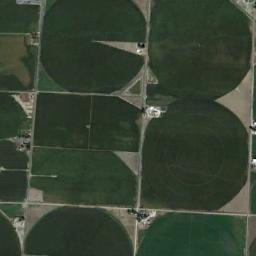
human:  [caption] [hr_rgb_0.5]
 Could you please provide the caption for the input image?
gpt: Some green circle farmland are in the bare land .

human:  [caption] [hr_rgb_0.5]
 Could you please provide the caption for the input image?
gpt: Several dark green circular farmlands are neatly arranged on the wasteland .

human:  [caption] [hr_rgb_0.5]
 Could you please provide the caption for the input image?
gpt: Round fields are not the same color .

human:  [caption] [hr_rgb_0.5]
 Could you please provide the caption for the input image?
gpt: Few pieces of circular green farmland .

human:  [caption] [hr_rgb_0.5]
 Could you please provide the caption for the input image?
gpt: There are several green circular farmlands arranged neatly .